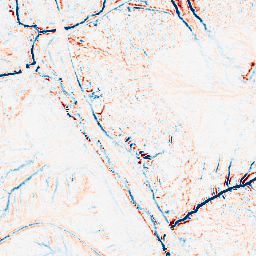
Category: edge_preserving
Decomposition family: median
Decomposition parameters: size: 7
Upsampling method: sinc_hamming
Upsampling parameters: scale: 2
kernel_size: 4
Upsampling scale: 2